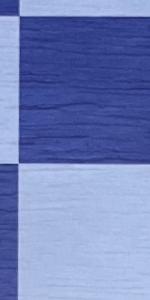
Label: Empty